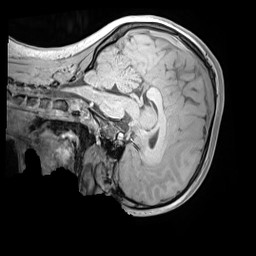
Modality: MP2RAGE
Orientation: sagittal
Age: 9
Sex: female
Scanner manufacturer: siemens
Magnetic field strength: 3 T
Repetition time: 4 s
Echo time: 0.00303 s